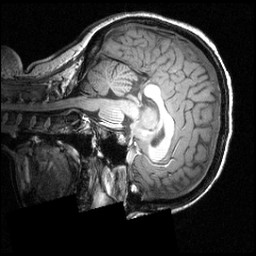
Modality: T1w
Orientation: sagittal
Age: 26
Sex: female
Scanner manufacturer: siemens
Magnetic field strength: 3.951 T
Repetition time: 1.5 s
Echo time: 0.00335 s